Question: I have a kendo grid and it contains rows of different colors. I am trying to add row selected color to alternate rows like 1,3,5,7.... since the rows 2,4,6,8... selected color works fine, but when alternate row is selected it wont display the selected color, i believe I might have left something couldn't able to find, please let me know what I am missing
'''
.k-grid-content > table > tbody > tr
{
background:rgba(63,193,192, 0.1);
/*opacity:0.8;*/
filter:Alpha(opacity=50); /* IE8 and earlier */
border:1px solid white;
color:#494949;
cursor:pointer;
transition:color 1s ease;
transition:background 1s ease;
}
'''
'''
.k-grid-content>table>tbody>.k-alt
{
background:rgba(63,193,192, 0.2);
filter:Alpha(opacity=50); /* IE8 and earlier */
}
'''
'''
.k-grid table tr.k-state-selected
{
background: #22B99F;
}
'''
Below is the image describing the question

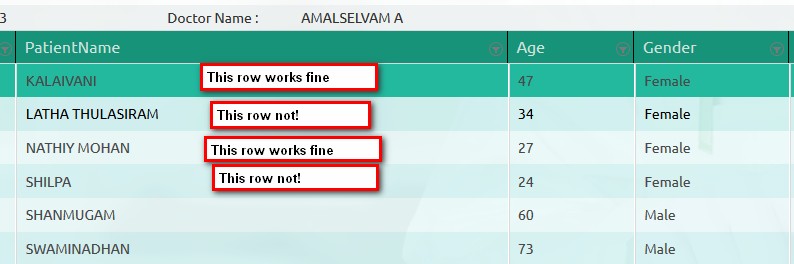
Answer: Here is the <URL> by assuming your issue
The issue is with your css file. The alternate rows does not work because (i think) that you have written
'''
.k-grid table tr.k-state-selected
{
background: #22B99F;
}
.k-grid-content>table>tbody>.k-alt
{
background:rgba(63,193,192, 0.2);
filter:Alpha(opacity=50); /* IE8 and earlier */
}
'''
Here the styles for alternate rows will override the style of the selected rows, so instead try to specify the selected row's color after '.k-grid-content>table>tbody>.k-alt'
that is
'''
.k-grid-content>table>tbody>.k-alt
{
background:rgba(63,193,192, 0.2);
filter:Alpha(opacity=50); /* IE8 and earlier */
}
.k-grid table tr.k-state-selected
{
background: #22B99F;
}
'''
Here is the <URL>